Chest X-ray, AP view. Patient: 61 years old, sex F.
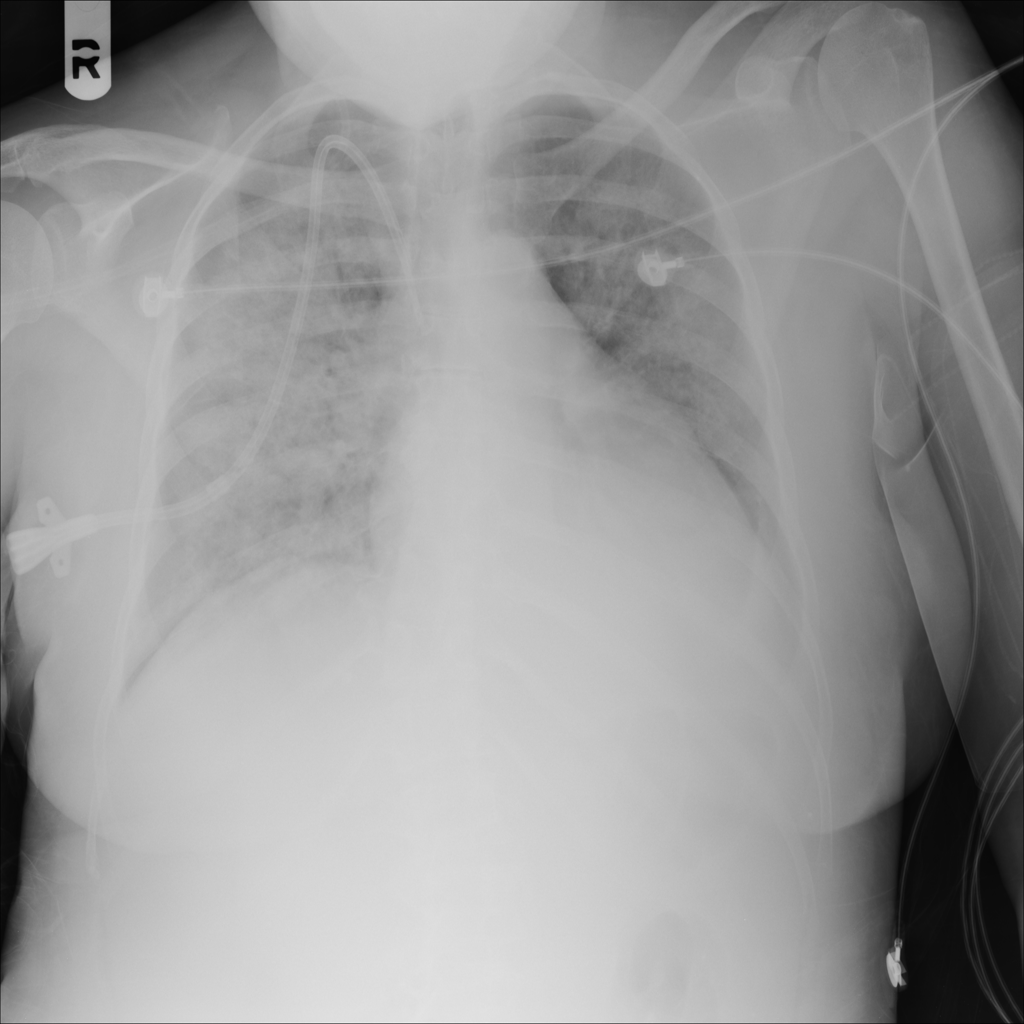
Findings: Infiltration